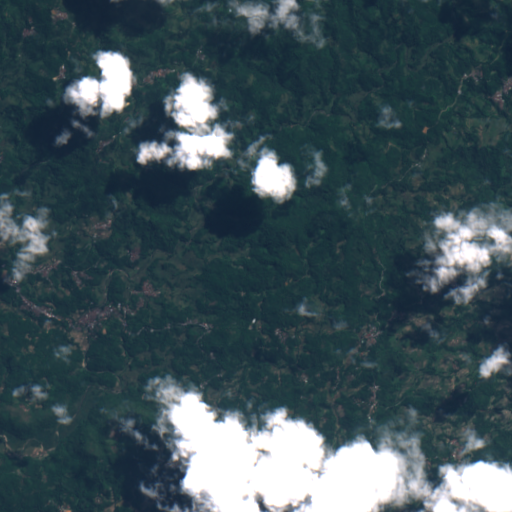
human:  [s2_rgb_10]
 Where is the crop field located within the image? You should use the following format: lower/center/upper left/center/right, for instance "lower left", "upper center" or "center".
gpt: The crop field is located in the upper left of the image.
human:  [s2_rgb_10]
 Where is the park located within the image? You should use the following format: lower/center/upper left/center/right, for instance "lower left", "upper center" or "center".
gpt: The park is located in the center right of the image.
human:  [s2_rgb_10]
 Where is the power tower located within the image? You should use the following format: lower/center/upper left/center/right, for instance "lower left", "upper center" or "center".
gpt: The power tower is located in the lower left of the image.
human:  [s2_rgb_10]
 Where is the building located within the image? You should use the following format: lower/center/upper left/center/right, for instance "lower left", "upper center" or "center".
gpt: There is no building in the image.